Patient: sex F, age 57
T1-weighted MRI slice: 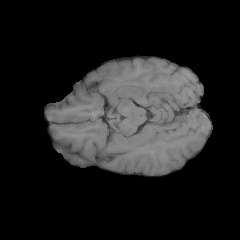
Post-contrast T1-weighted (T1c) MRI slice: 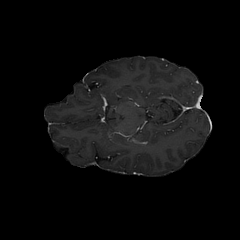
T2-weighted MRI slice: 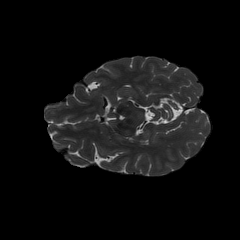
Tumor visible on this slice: no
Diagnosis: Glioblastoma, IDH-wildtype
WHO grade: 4